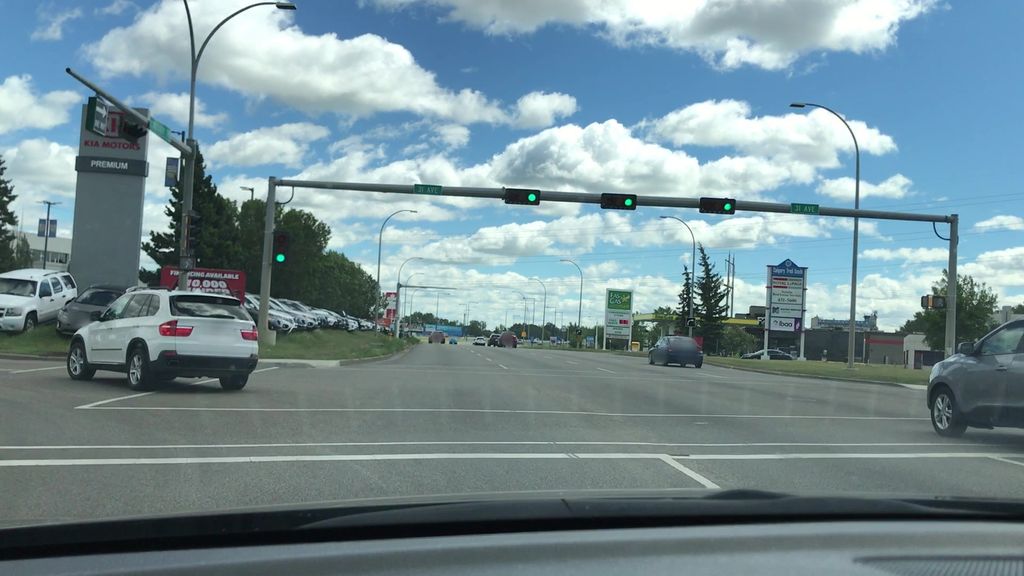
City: edmonton